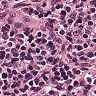
Metastatic tissue present: no